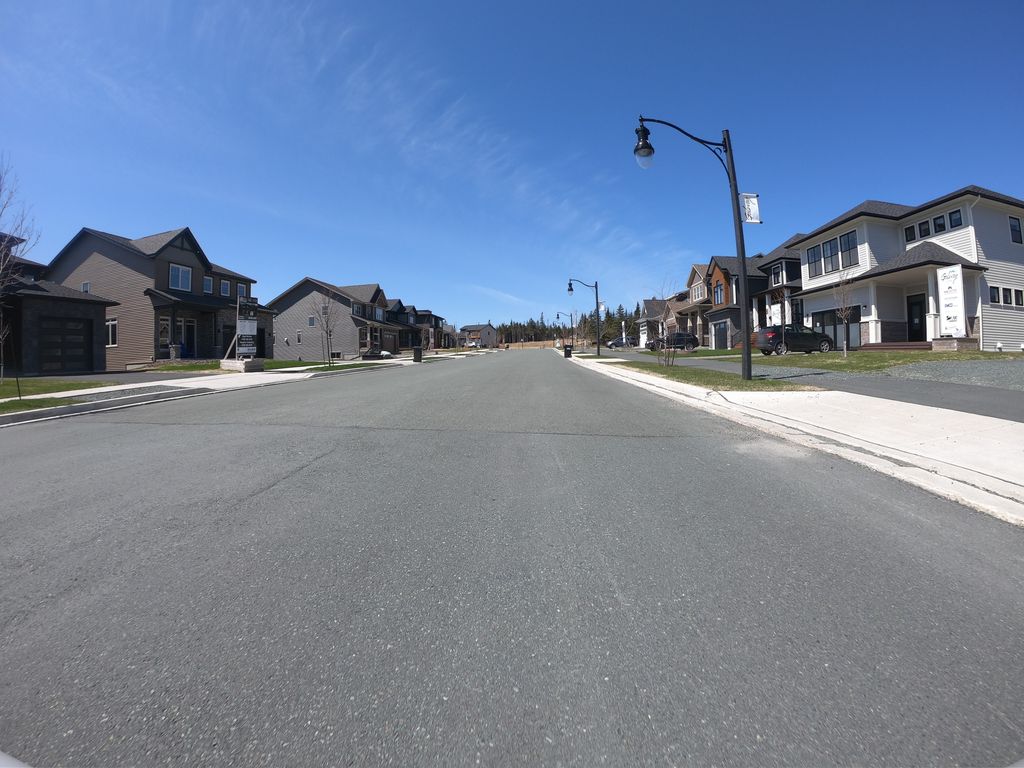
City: st_johns